Field crop: tomato
Growth stage: 1
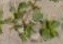
Species: portulaca